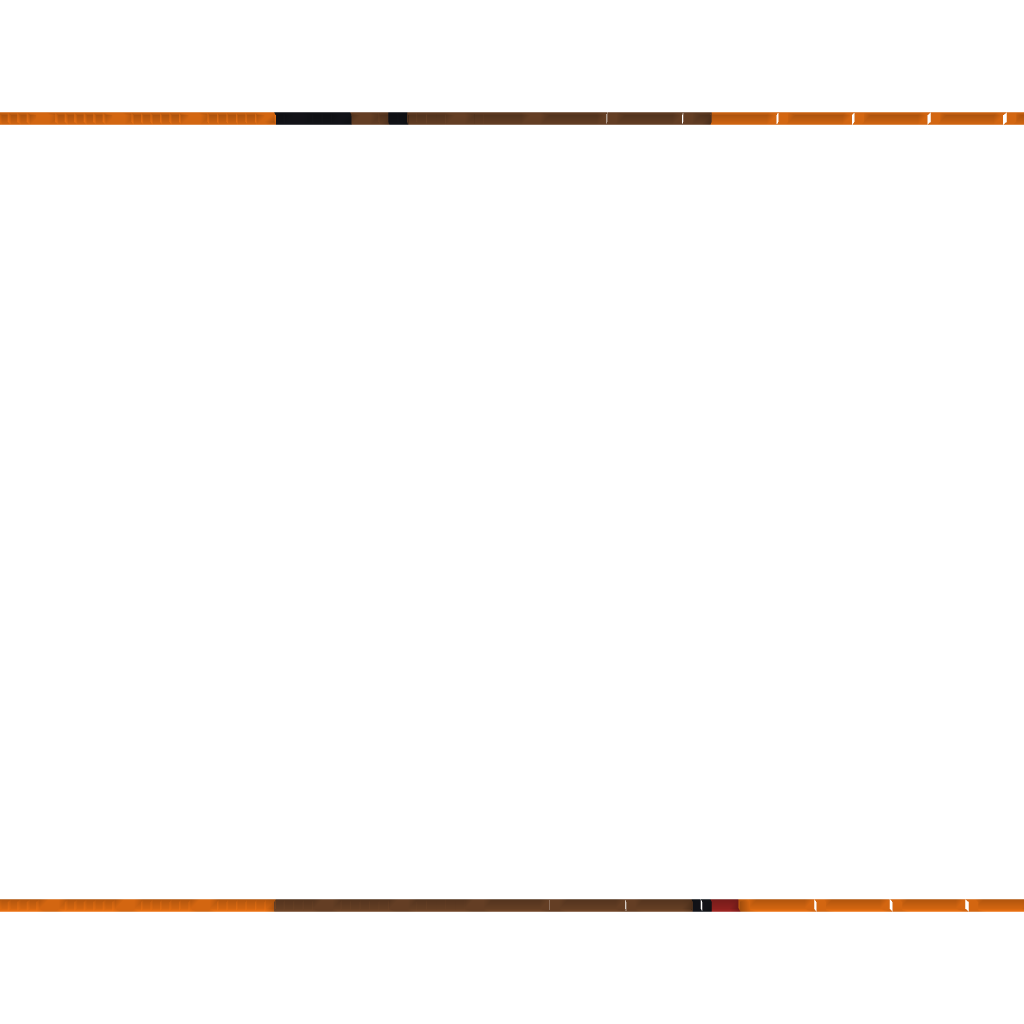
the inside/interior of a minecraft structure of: Galatasaray schematics